Question: I have a homework problem here which im a bit confused how to start. I have to translate the logical addresses 0,4,9,15,30 into their physical addresses. Ive looked online but havent been able to find similar examples. I have found questions but with much different given information (such as giving me the page index and offset for each logical address). Below is the question, and i did do part 1 which gives me m=32 and n-3. A help in the right direction would be great!

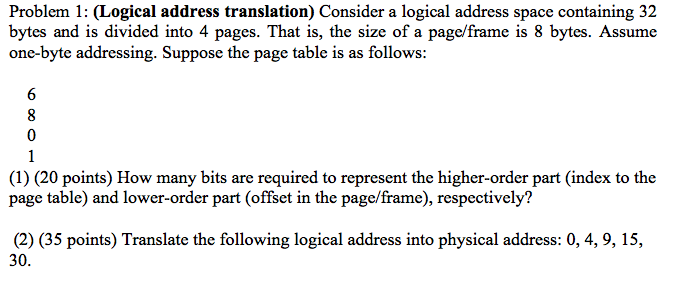
Answer: It's almost impossible to figure the above page table structure, it doesn't provide the essential details. Though I'll try to help you.
However, I'll assume that those values are the physical addresses (probably, they are).
Address space: 32 bytes
Total pages: 4
Page size: 8 bytes
Addressing: 1 byte
Page table entries:
6
8
0
1
Strictly speaking, we would have to index the page table entry, and consequently get the offset into it.
So we need only 2 bits to index the page table entry (4 entries), whereas 6 bits to the offset in the page (8 bytes - 64 bits).
Besides, we should assume one-byte addressing.
The next question is to translate logical into physical:
0, 4, 9, 15, 30 (It's always better to convert such numbers into binary format)
I hope it will help you.
Regards, Raphael S.Carvalho